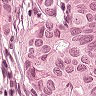
Metastatic tissue present: yes